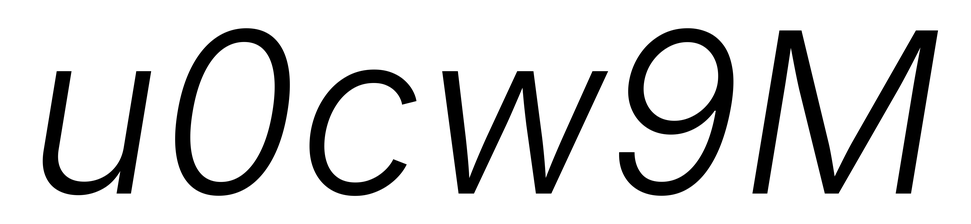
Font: Inter-Italic_Light_Italic